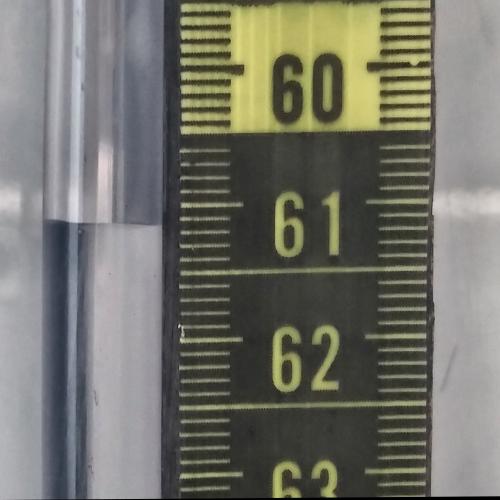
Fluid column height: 61.1 cm